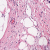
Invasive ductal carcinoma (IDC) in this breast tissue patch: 1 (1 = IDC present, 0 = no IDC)